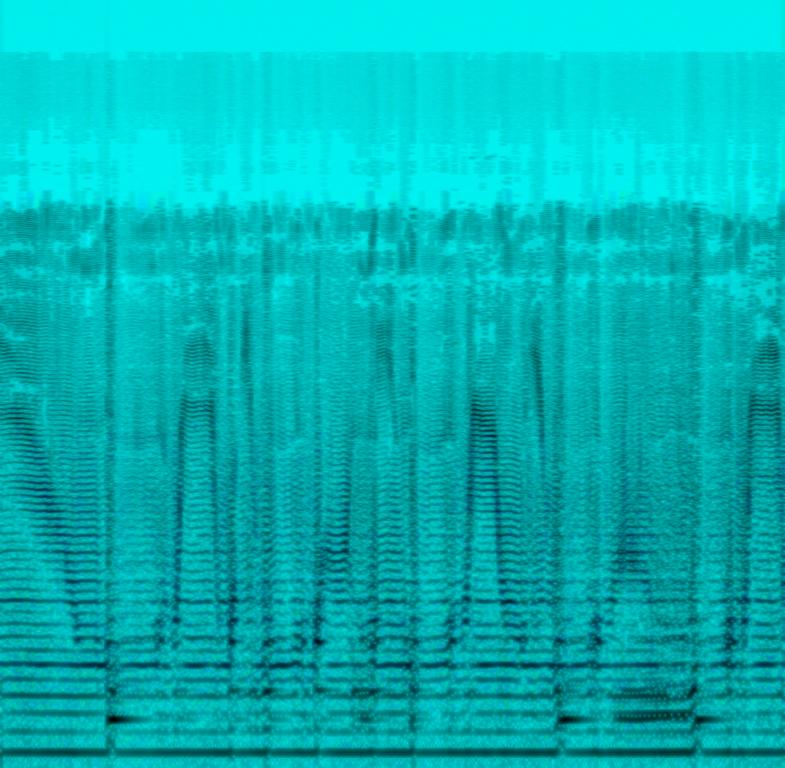
The low quality recording features a suspenseful tone of didgeridoo. The recording is mono and noisy, as it was probably recorded with a phone.